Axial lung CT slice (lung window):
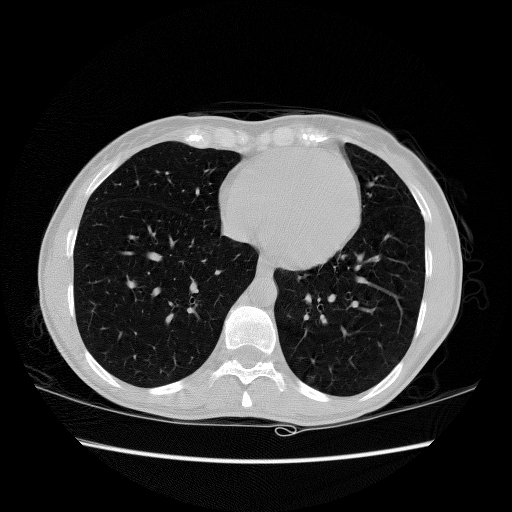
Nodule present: no